Question: I have 'SplashScreen' with fade animation like this.
'''
class MainActivity : AppCompatActivity() {
override fun onCreate(savedInstanceState: Bundle?) {
super.onCreate(savedInstanceState)
val splashScreen = installSplashScreen()
splashScreen.setOnExitAnimationListener { splashScreenProvider ->
val fadeAnim = ObjectAnimator.ofFloat(
splashScreenProvider.view, View.ALPHA, 1f, 0f
)
fadeAnim.duration = 500L
fadeAnim.interpolator = AccelerateInterpolator()
fadeAnim.doOnEnd { splashScreenProvider.remove() }
fadeAnim.start()
}
setContentView(R.layout.activity_main)
}
}
'''
theme
'''
<style name="Theme.MySplash" parent="Theme.SplashScreen">
<item name="windowSplashScreenBackground">#000</item>
<item name="windowSplashScreenAnimatedIcon">@drawable/ic_baseline_play_arrow_24</item>
<item name="windowSplashScreenAnimationDuration">200</item>
<item name="postSplashScreenTheme">@style/Theme.AppTheme</item>
</style>
'''
It working well when launch the application. However, when I rotate the screen, the 'SplashScreen' display again.
If I remote the fade animation, 'SplashScreen' working well (it won't display after rotate screen).

How can I prevent 'SplashScreen' display after rotate screen without remove the fade animation?
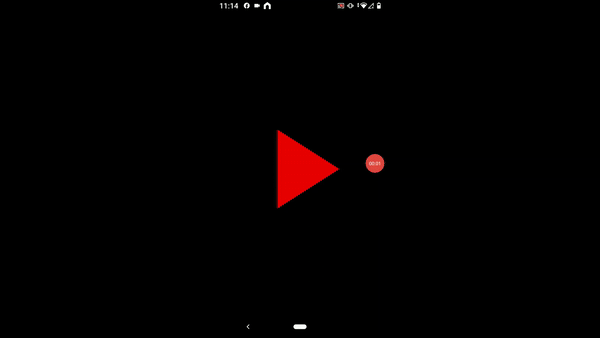
Answer: Save the state of animation, lets say, a boolean 'isPlayed'. Set it to true when the animation plays and save the sate using 'savedInstanceState'. Inside 'onCreate', create a 'if-check' and only play animation if it is not played.